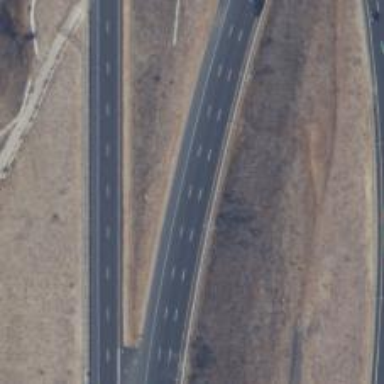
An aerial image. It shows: Motorway link with asphalt surface and embankment.